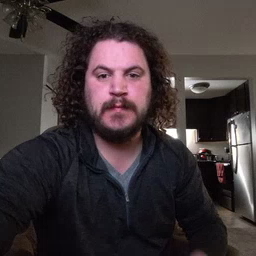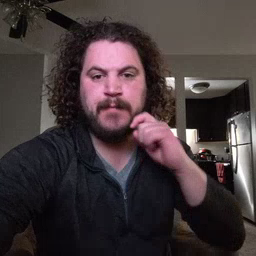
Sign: apple